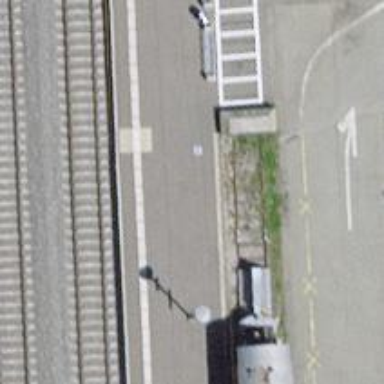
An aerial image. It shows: Single-track electrified railway yard with contact line electrification.